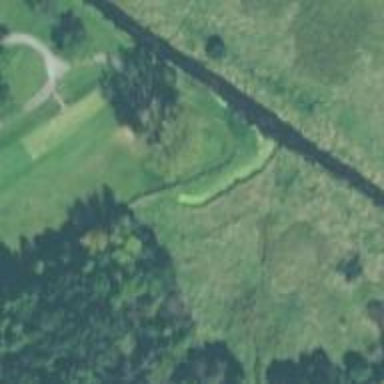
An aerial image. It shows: Path for both roads and golfers.